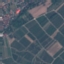
Land use / land cover class: PermanentCrop